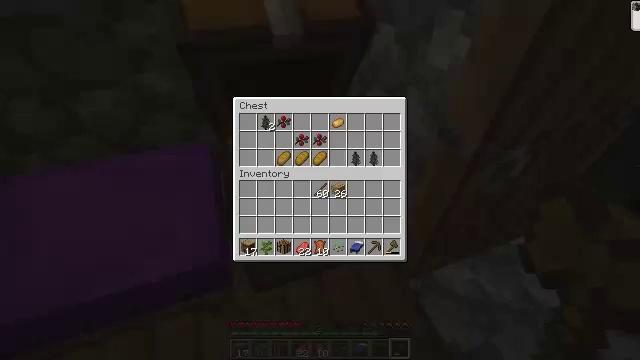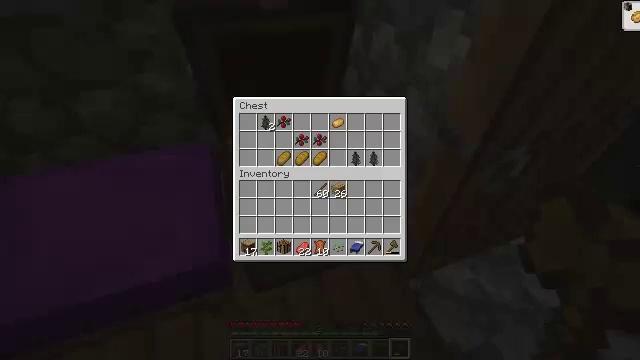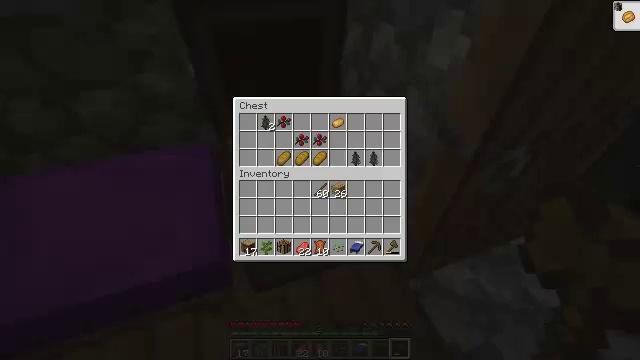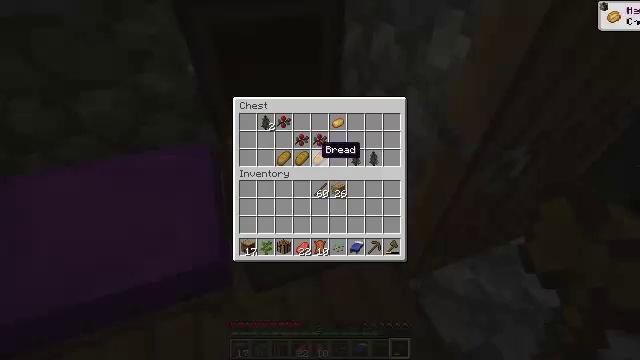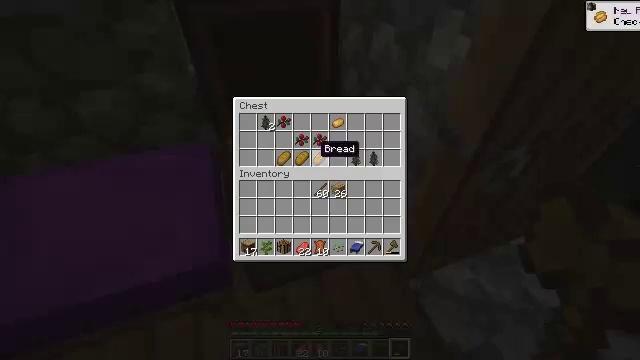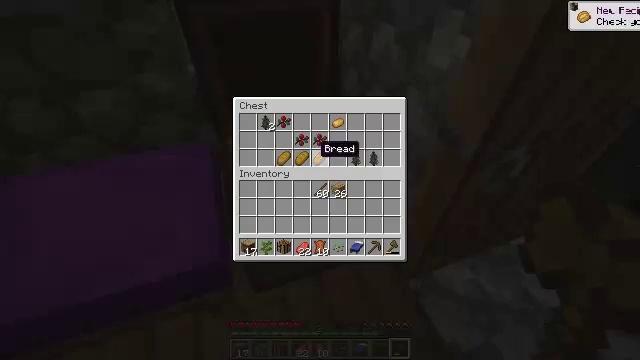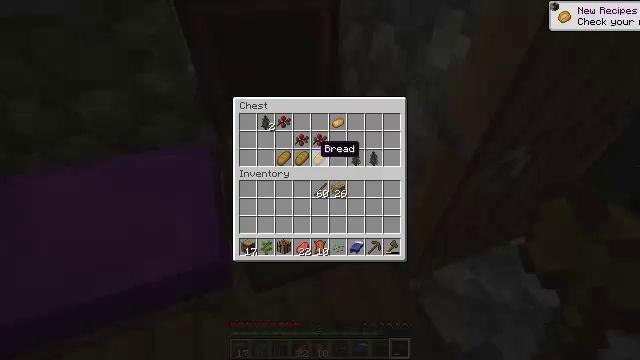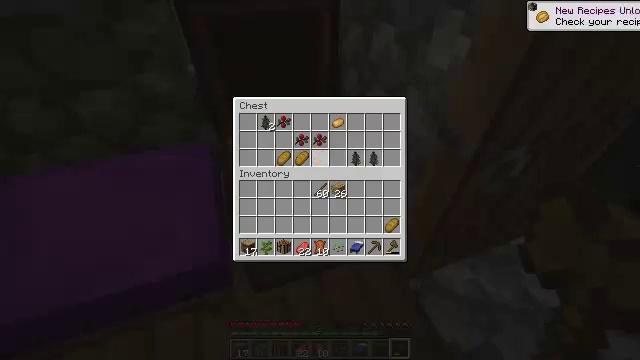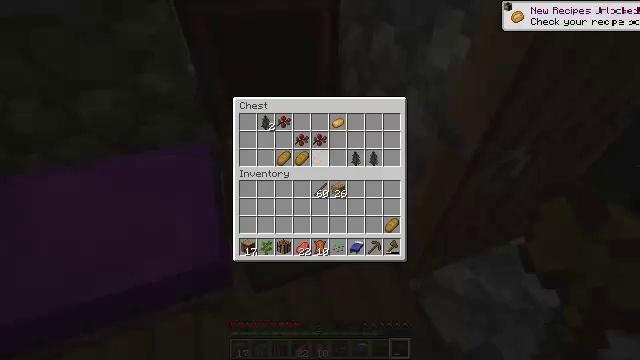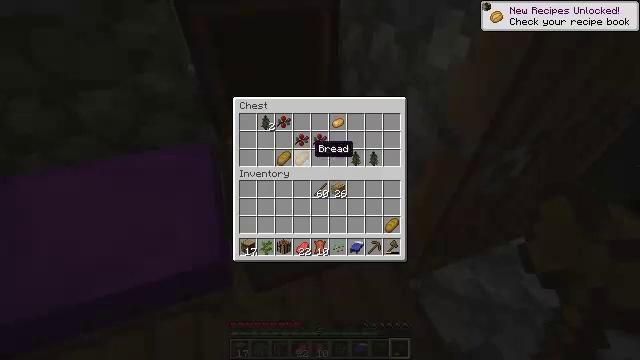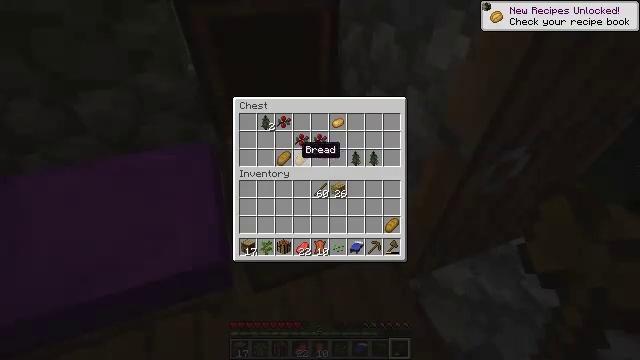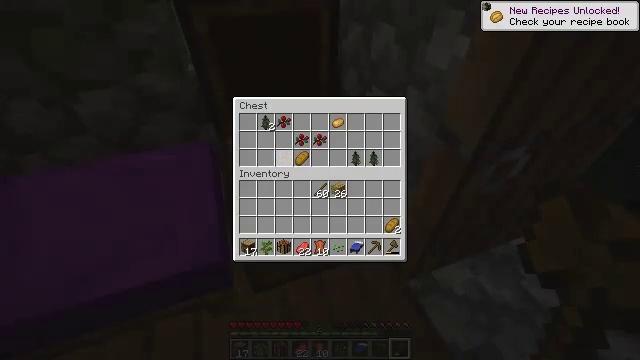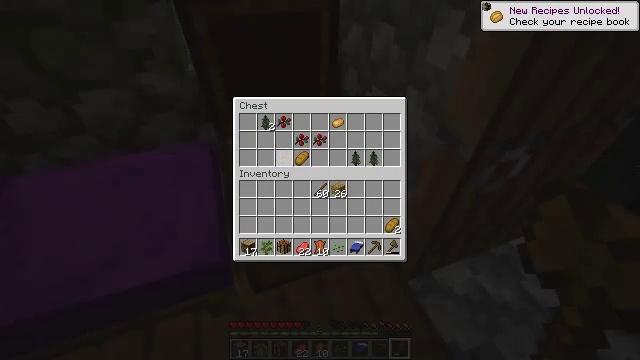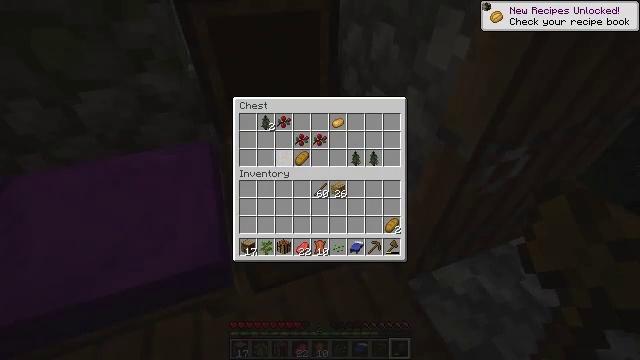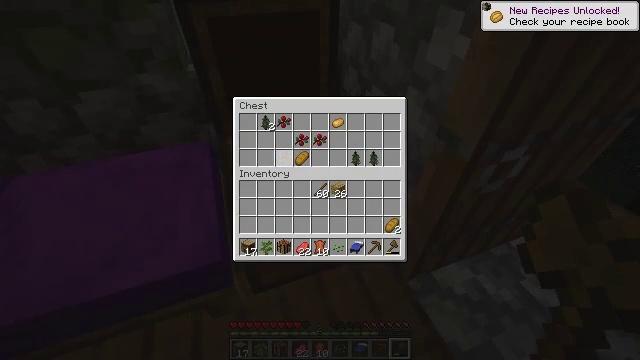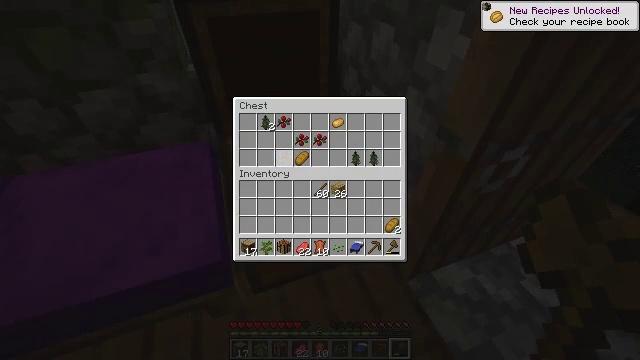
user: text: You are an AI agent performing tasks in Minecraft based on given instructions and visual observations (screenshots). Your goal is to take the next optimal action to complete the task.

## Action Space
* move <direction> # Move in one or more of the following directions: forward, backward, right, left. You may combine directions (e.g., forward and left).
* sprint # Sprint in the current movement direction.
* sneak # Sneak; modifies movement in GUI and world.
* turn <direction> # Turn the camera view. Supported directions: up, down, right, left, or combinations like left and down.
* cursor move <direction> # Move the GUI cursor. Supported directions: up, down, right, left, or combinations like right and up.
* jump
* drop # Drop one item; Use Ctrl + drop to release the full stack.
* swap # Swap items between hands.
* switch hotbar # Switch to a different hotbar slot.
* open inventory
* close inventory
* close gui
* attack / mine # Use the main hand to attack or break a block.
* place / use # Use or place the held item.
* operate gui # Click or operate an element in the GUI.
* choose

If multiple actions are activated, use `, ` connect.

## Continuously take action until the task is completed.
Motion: motion action
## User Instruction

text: Harvest a pumpkin from the field.
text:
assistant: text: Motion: no_op
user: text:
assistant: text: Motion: sneak, cursor move up
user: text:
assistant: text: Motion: sneak, cursor move up
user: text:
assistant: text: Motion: sneak
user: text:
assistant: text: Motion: sneak
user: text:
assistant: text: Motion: sneak
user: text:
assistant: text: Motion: sneak, operate gui
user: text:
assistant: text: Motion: sneak, operate gui
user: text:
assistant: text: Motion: sneak
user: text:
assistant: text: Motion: sneak, cursor move left
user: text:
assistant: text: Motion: sneak, operate gui
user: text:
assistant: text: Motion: sneak, operate gui
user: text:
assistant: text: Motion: sneak
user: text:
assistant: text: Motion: sneak
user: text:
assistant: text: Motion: sneak, operate gui
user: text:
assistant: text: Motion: sneak, operate gui
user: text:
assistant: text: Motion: sneak
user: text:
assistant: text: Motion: sneak, operate gui
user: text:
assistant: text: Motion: sneak, operate gui
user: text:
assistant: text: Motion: sneak, operate gui
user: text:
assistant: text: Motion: sneak
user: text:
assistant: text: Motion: sneak
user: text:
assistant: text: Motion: sneak, operate gui
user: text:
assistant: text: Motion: sneak, operate gui
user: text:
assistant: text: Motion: sneak, cursor move right and up
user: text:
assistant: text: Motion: sneak, cursor move right and up
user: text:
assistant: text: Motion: sneak
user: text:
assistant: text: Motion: sneak
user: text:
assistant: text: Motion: sneak, operate gui
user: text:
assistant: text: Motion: sneak, operate gui